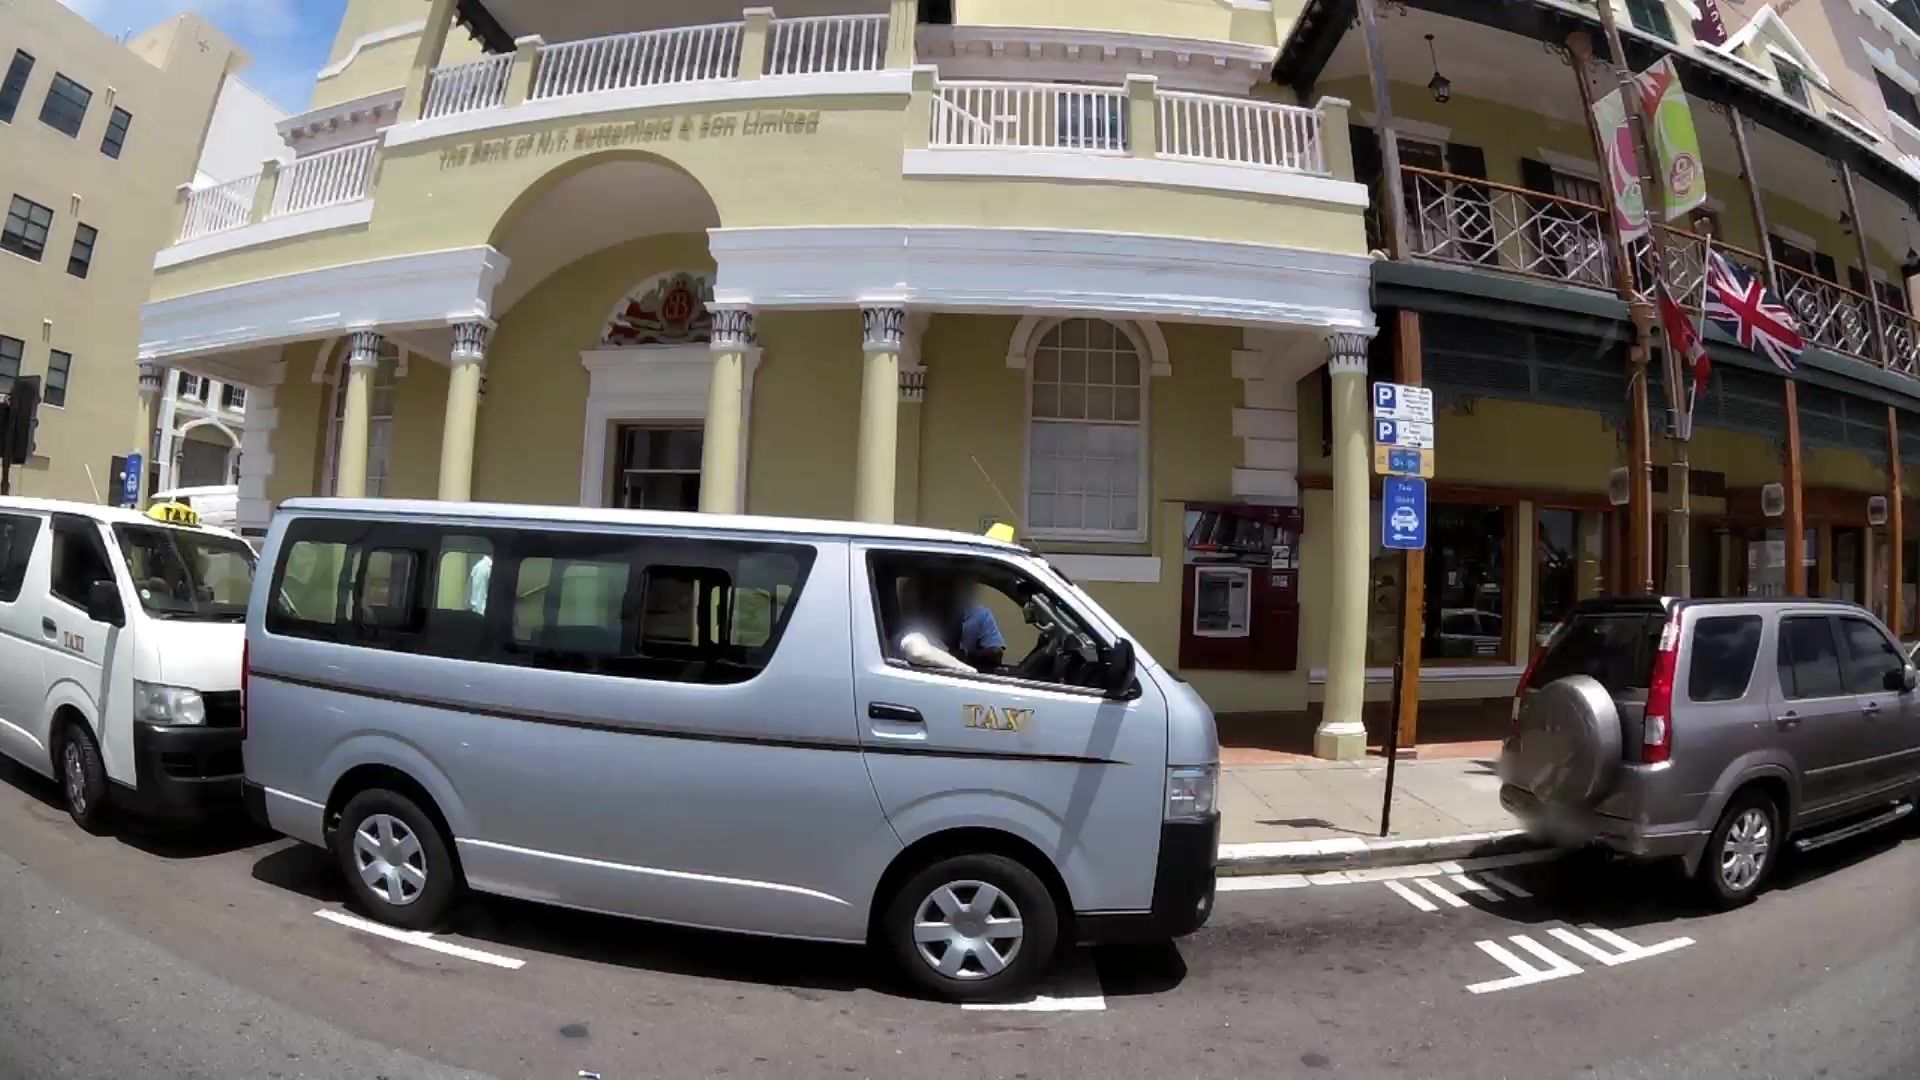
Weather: clear
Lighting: day
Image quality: good
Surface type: walking surface
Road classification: primary
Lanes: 2
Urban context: semi-dense urban cluster
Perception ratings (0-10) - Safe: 5.12, Lively: 9.26, Beautiful: 8.92, Boring: 3.64, Depressing: 4.7, Wealthy: 5.2